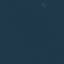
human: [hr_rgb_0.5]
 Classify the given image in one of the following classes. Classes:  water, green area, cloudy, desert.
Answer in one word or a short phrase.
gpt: water